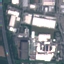
Label: Industrial